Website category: university
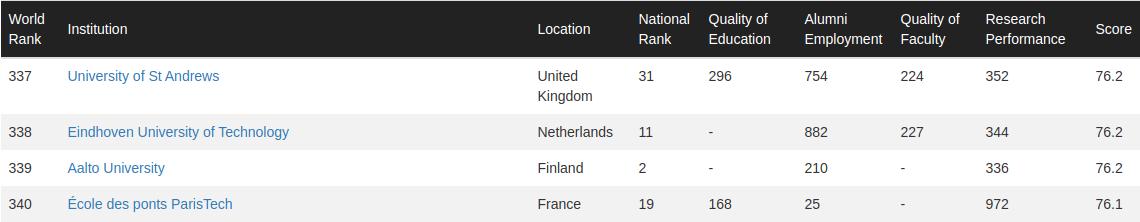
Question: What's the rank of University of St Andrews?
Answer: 337

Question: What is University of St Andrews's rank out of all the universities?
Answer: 337

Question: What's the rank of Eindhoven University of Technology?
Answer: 338

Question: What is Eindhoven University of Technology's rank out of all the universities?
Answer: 338

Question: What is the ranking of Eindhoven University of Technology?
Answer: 338

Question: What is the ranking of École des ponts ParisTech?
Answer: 340

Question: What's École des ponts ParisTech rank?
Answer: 340

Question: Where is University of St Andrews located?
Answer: United Kingdom

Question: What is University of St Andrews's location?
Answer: United Kingdom

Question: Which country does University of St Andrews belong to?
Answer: United Kingdom

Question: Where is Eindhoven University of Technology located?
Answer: Netherlands

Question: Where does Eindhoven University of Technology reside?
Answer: Netherlands

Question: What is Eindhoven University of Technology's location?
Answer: Netherlands

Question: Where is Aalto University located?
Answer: Finland

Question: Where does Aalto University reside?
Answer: Finland

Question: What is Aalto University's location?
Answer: Finland

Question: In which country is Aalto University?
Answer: Finland

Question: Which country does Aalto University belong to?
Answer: Finland

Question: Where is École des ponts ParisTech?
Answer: France

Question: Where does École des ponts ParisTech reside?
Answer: France

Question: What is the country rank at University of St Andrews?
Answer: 31

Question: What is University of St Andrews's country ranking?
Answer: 31

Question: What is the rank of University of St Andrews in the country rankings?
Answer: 31

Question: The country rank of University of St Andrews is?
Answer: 31

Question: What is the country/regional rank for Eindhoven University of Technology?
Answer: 11

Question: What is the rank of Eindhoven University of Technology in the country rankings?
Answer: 11

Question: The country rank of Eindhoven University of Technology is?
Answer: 11

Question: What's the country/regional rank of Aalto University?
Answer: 2

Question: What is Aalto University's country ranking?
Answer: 2

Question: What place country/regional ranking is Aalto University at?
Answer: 2

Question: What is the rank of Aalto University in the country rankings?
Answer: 2

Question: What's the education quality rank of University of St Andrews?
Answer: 296

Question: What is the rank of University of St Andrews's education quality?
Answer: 296

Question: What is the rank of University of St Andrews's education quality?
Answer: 296

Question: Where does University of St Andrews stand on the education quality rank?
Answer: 296

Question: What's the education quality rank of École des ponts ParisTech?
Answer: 168

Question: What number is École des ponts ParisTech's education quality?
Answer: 168

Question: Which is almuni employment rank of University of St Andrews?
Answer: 754

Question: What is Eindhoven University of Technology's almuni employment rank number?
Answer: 882

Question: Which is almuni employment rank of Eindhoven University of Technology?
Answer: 882

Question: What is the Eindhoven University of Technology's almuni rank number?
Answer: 882

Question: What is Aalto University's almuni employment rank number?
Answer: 210

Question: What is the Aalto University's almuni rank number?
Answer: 210

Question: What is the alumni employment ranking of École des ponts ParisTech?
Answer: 25

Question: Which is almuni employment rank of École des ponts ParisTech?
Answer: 25

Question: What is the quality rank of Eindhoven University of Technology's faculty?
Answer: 227

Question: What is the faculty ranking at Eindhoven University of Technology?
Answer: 227

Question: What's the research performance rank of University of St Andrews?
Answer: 352

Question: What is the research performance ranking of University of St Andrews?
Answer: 352

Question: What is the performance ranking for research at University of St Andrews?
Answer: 352

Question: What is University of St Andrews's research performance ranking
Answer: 352

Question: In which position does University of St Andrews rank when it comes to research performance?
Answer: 352

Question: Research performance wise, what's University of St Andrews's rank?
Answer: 352

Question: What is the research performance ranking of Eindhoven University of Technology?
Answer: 344

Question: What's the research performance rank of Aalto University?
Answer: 336

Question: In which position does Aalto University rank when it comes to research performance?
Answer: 336

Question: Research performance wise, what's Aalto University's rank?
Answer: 336

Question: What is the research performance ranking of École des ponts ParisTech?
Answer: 972

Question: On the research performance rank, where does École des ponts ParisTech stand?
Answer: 972

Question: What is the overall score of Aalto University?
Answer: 76.2

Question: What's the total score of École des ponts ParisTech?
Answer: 76.1

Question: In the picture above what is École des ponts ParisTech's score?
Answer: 76.1

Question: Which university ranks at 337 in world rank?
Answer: University of St Andrews

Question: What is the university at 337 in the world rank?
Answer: University of St Andrews